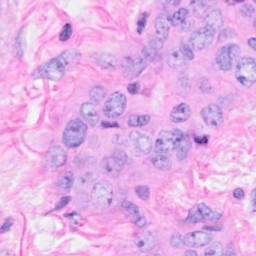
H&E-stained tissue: Breast